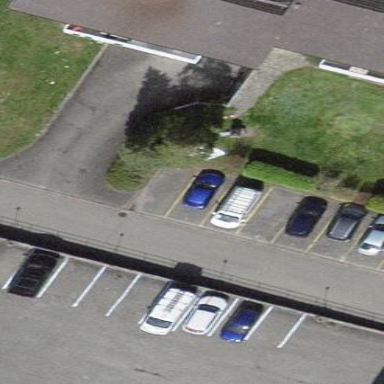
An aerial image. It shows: Parking area with asphalt surface.